Question: I have a two dimensional data and two dimensional mesh of quadrilaterals describing a domain subdivided into patches. The data is defined at each mesh node. Discontinuities in the data exist at patch boundaries, i.e. data is multiply defined at the same location.
Below are three example elements or patches, each with six node values each.

Node position and value data might be stored in '[Kx3x2]' array, where K is the number of elements. For example,
'''
x = np.array( [
[ [0.0, 1.0], [0.0, 1.0], [0.0, 1.0] ], #element 0
[ [1.0, 2.0], [1.0, 2.0], [1.0, 2.0] ], #element 1
[ [2.0, 3.0], [2.0, 3.0], [2.0, 3.0] ], #element 2
] )
y = np.array( [
[ [0.0, 0.0], [0.5, 0.5], [1.0, 1.0] ], #element 0
[ [0.0, 1.0], [0.5, 1.5], [1.0, 2.0] ], #element 1
[ [1.0, 1.0], [1.5, 1.5], [2.0, 2.0] ], #element 2
] )
z = np.array( [
[ [0.0, 0.5], [0.0, 0.8], [0.0, 1.0] ], #element 0
[ [0.3, 1.0], [0.6, 1.2], [0.8, 1.3] ], #element 1
[ [1.2, 1.5], [1.3, 1.4], [1.5, 1.7] ], #element 2
] )
'''
I have considered 'pyplot.imshow()'. This is not able consider the whole domain all at once and still represent the multiply-valued discontinuous nodes. It might work to call 'imshow()' separately for each patch. But, how would I draw each patch image on the same axis? 'imshow()' is also problematic for non-rectangular patches, which is my general case.
I have considered 'pyplot.pcolormesh()', but it seems to work exclusively with cell-centered data.
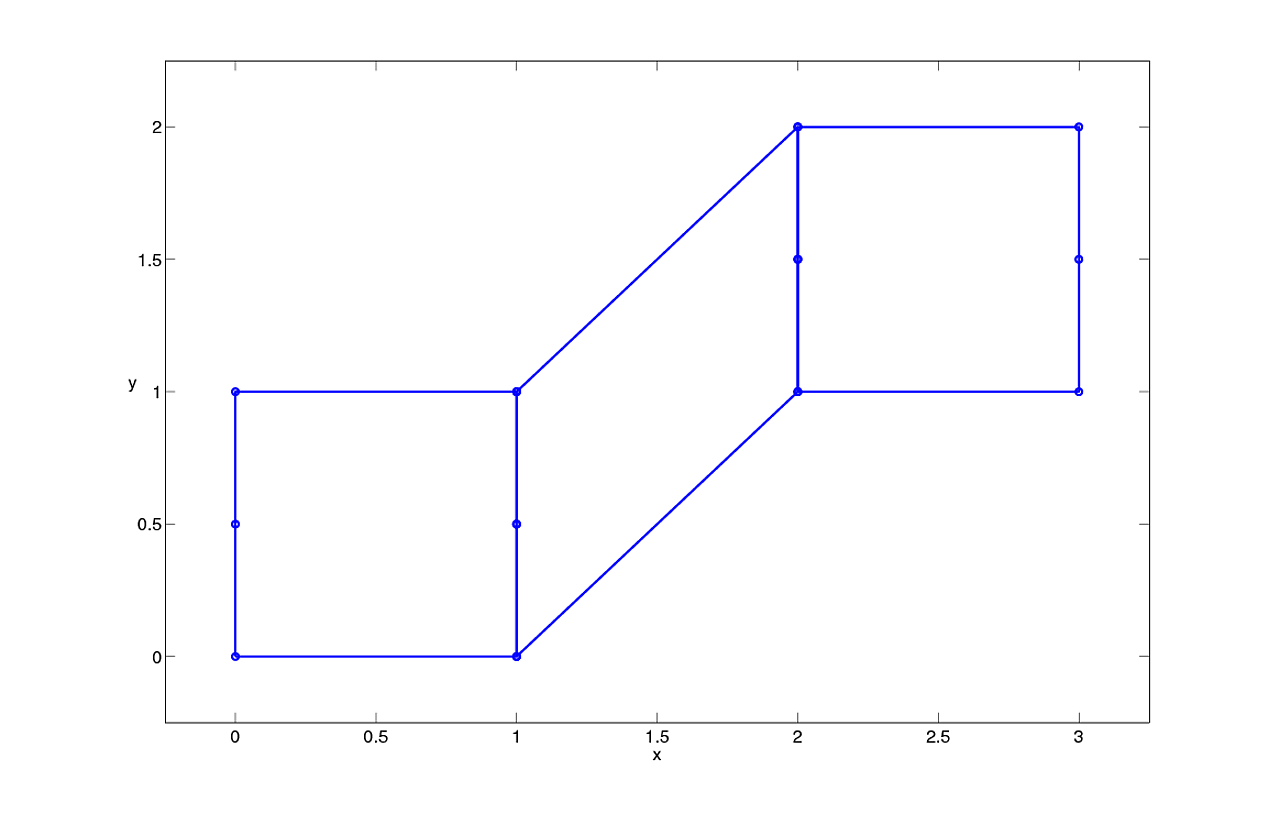
Answer: One option works through triangulation of all the elements and then plotting using the matplotlib <URL>.
Auto-triangulation of my global domain can be problematic, but Delaunay triangulation of a single quadrilateral works very well:

I create a global triangulation by appending the triangulation of each element. This means shared nodes are actually duplicated in the position arrays and value arrays. This allows for the discontinuous data at element faces.

Drawing with linear interpolation and discontinuities as desired can be achieved with the 'tripcolor()' function, supplying the node locations, and values for each node.

I was a little concerned how contour plotting might work, since element faces are no longer logically connected. 'tricontour()' still works as expected. (shown here with triangulation overlaid)

Reproduced with the following code:
'''
import numpy as np
import matplotlib.pyplot as plt
import matplotlib.tri as tri
x = np.array( [
[ [0.0, 1.0], [0.0, 1.0], [0.0, 1.0] ], #element 0
[ [1.0, 2.0], [1.0, 2.0], [1.0, 2.0] ], #element 1
[ [2.0, 3.0], [2.0, 3.0], [2.0, 3.0] ], #element 2
] )
y = np.array( [
[ [0.0, 0.0], [0.5, 0.5], [1.0, 1.0] ], #element 0
[ [0.0, 1.0], [0.5, 1.5], [1.0, 2.0] ], #element 1
[ [1.0, 1.0], [1.5, 1.5], [2.0, 2.0] ], #element 2
] )
z = np.array( [
[ [0.0, 0.5], [0.0, 0.8], [0.0, 1.0] ], #element 0
[ [0.3, 1.0], [0.6, 1.2], [0.8, 1.3] ], #element 1
[ [1.2, 1.5], [1.3, 1.4], [1.5, 1.7] ], #element 2
] )
global_num_pts = z.size
global_x = np.zeros( global_num_pts )
global_y = np.zeros( global_num_pts )
global_z = np.zeros( global_num_pts )
global_triang_list = list()
offset = 0;
num_triangles = 0;
#process triangulation element-by-element
for k in range(z.shape[0]):
points_x = x[k,...].flatten()
points_y = y[k,...].flatten()
z_element = z[k,...].flatten()
num_points_this_element = points_x.size
#auto-generate Delauny triangulation for the element, which should be flawless due to quadrilateral element shape
triang = tri.Triangulation(points_x, points_y)
global_triang_list.append( triang.triangles + offset ) #offseting triangle indices by start index of this element
#store results for this element in global triangulation arrays
global_x[offset:(offset+num_points_this_element)] = points_x
global_y[offset:(offset+num_points_this_element)] = points_y
global_z[offset:(offset+num_points_this_element)] = z_element
num_triangles += triang.triangles.shape[0]
offset += num_points_this_element
#go back and turn all of the triangle indices into one global triangle array
offset = 0
global_triang = np.zeros( (num_triangles, 3) )
for t in global_triang_list:
global_triang[ offset:(offset+t.shape[0] )] = t
offset += t.shape[0]
plt.figure()
plt.gca().set_aspect('equal')
plt.tripcolor(global_x, global_y, global_triang, global_z, shading='gouraud' )
#plt.tricontour(global_x, global_y, global_triang, global_z )
#plt.triplot(global_x, global_y, global_triang, 'go-') #plot just the triangle mesh
plt.xlim((-0.25, 3.25))
plt.ylim((-0.25, 2.25))
plt.show()
'''